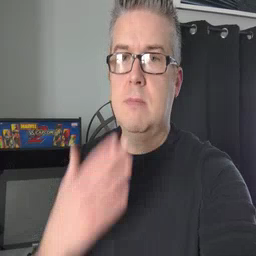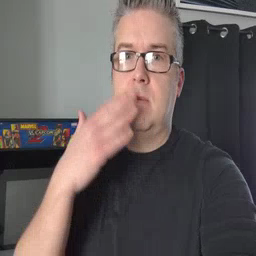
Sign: bad